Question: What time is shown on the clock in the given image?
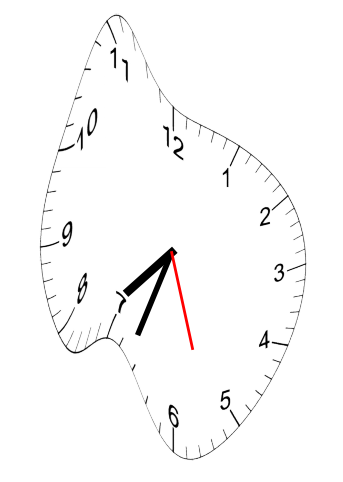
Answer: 07:33:27